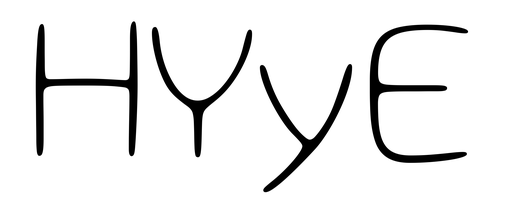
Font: Gluten_Thin